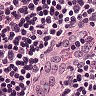
Metastatic tissue present: no